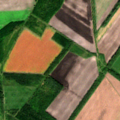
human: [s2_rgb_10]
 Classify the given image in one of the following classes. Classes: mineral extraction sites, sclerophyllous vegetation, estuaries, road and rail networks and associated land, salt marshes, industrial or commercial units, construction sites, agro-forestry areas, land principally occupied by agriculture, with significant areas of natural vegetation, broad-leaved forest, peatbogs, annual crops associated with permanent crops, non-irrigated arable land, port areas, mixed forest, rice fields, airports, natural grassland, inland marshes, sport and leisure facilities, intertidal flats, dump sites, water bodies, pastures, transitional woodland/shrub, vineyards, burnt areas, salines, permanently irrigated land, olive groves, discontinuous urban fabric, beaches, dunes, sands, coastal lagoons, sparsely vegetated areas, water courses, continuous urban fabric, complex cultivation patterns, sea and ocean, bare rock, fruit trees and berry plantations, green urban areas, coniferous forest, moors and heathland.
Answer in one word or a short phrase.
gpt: non-irrigated arable land, broad-leaved forest, transitional woodland/shrub